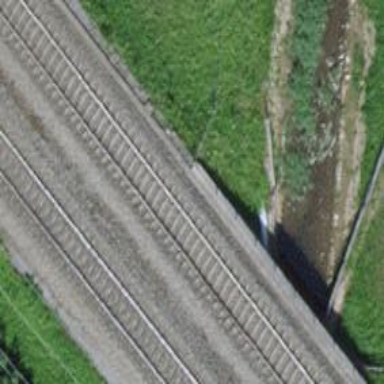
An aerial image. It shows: Single-track railway with electrified contact lines.